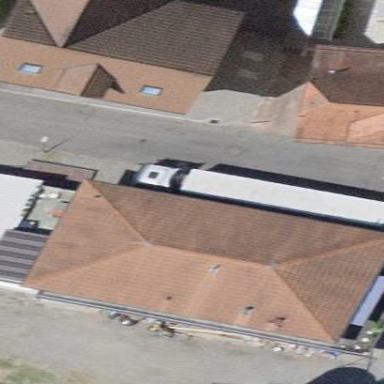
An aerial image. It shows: Detached building.